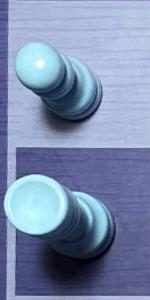
Label: Rook_White